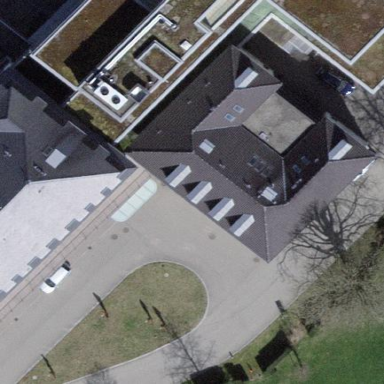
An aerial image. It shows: Building with tiled roof.